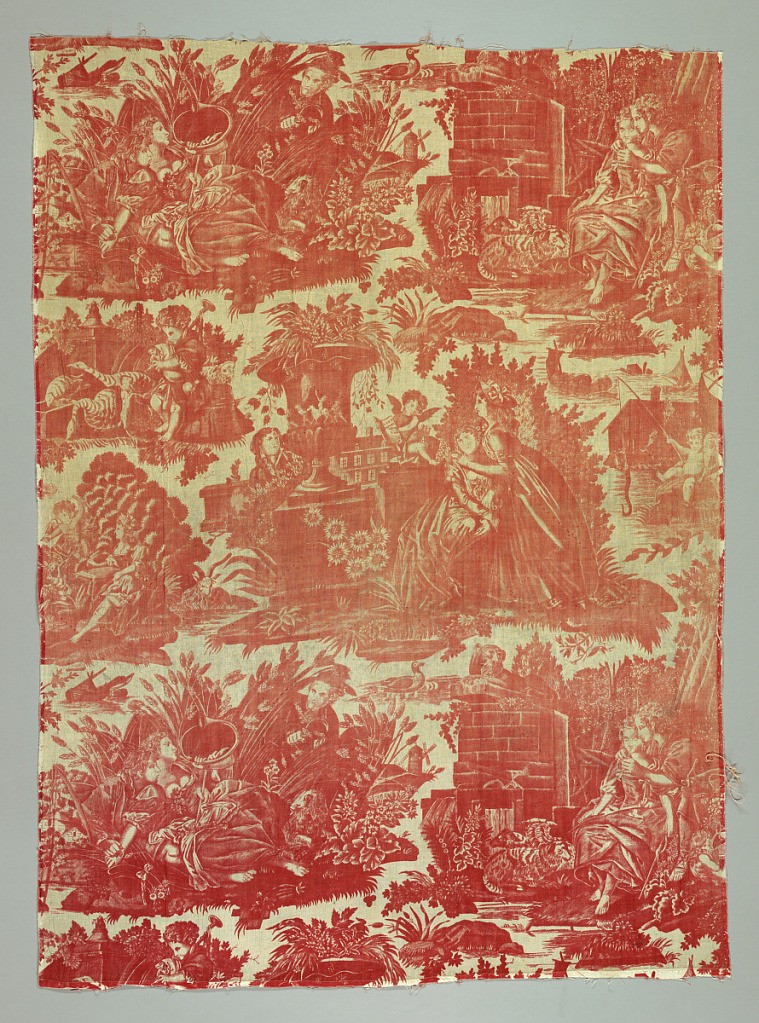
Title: Textile
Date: late 18th century
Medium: cotton Technique: printed by engraved roller on plain weave
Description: All-over repeat of pastoral amorous scenes in red: lovers half reclining in wheat field (she holding a horn) surprised by a man holding a sickle; lovers seated next to a fountain mutually playing a flute; two women in a garden (one clutching the other) being watched by a man behind a huge urn; boy playing bagpipe among geese; cupid fishing for eels; woman writing in a garden watched by Cupid. Straight repeat.